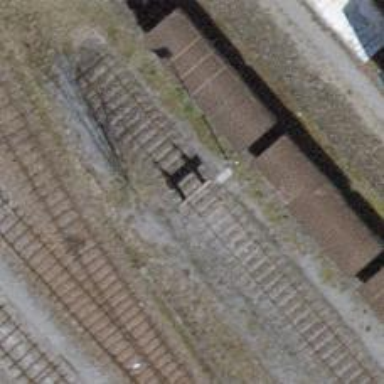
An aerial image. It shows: Railway buffer stop.